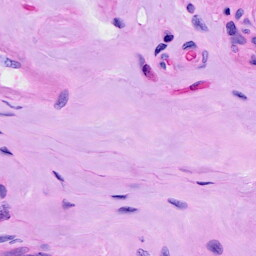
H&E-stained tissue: Ovarian